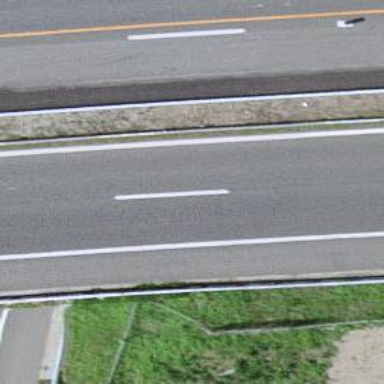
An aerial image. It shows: Asphalt bridge over motorway.